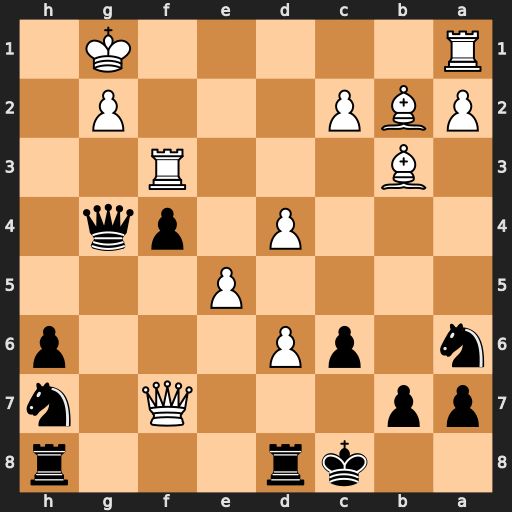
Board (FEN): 2kr3r/pp3Q1n/n1pP3p/4P3/3P1pq1/1B3R2/PBP3P1/R5K1
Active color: b
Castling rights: -
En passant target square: -
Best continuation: Ng5 Qxf4 Nh3+ Rxh3 Qxf4